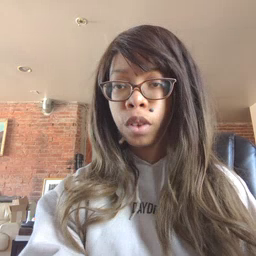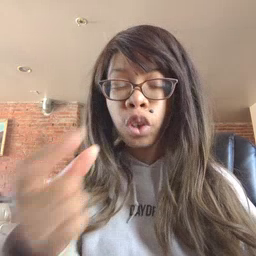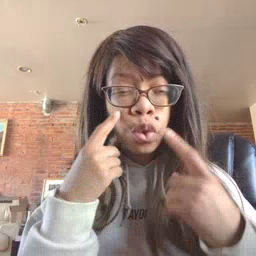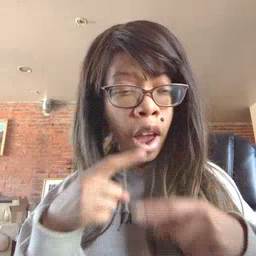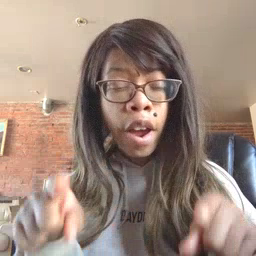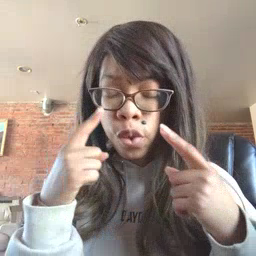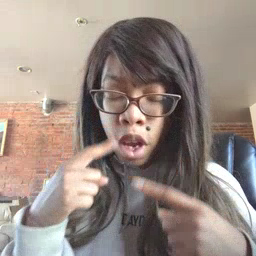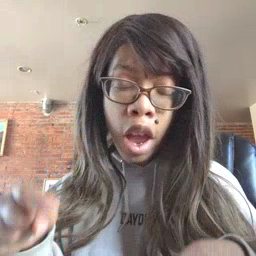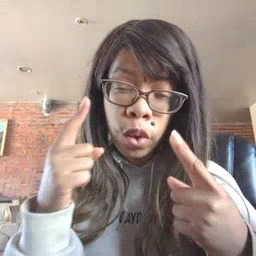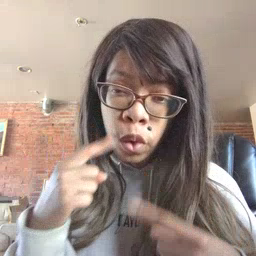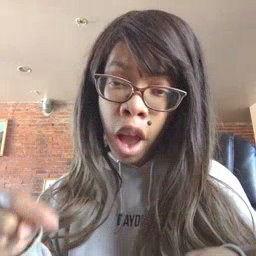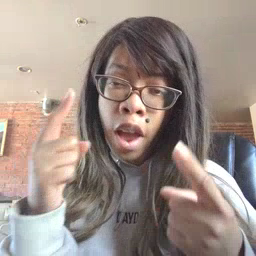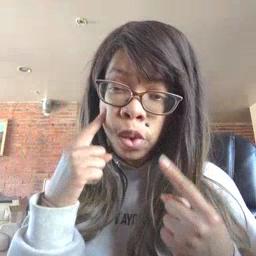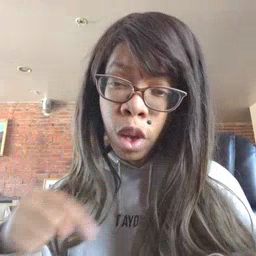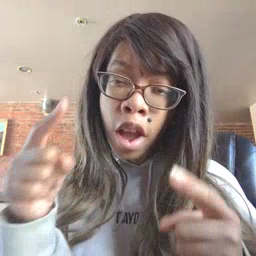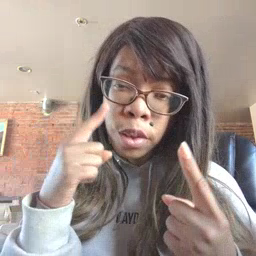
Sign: cry